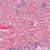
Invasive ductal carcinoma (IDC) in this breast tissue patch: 0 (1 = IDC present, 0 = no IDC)